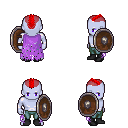
a pixel art fantasy rpg character, male body template, dark elf, purple skin, maroon tattered cape, teal pants, red short mohawk hairstyle, black shoes, shield, four views (front, back, left, right), 2x2 character sprite sheet, small pixel art, hard edges, no anti-aliasing